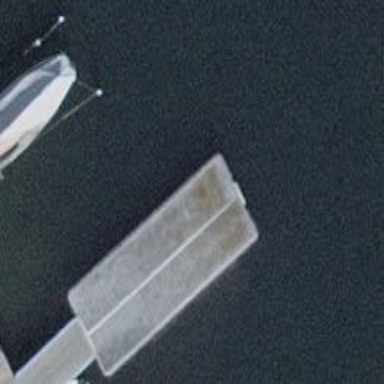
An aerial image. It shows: Man-made pier.